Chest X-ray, AP view. Patient: 52 years old, sex M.
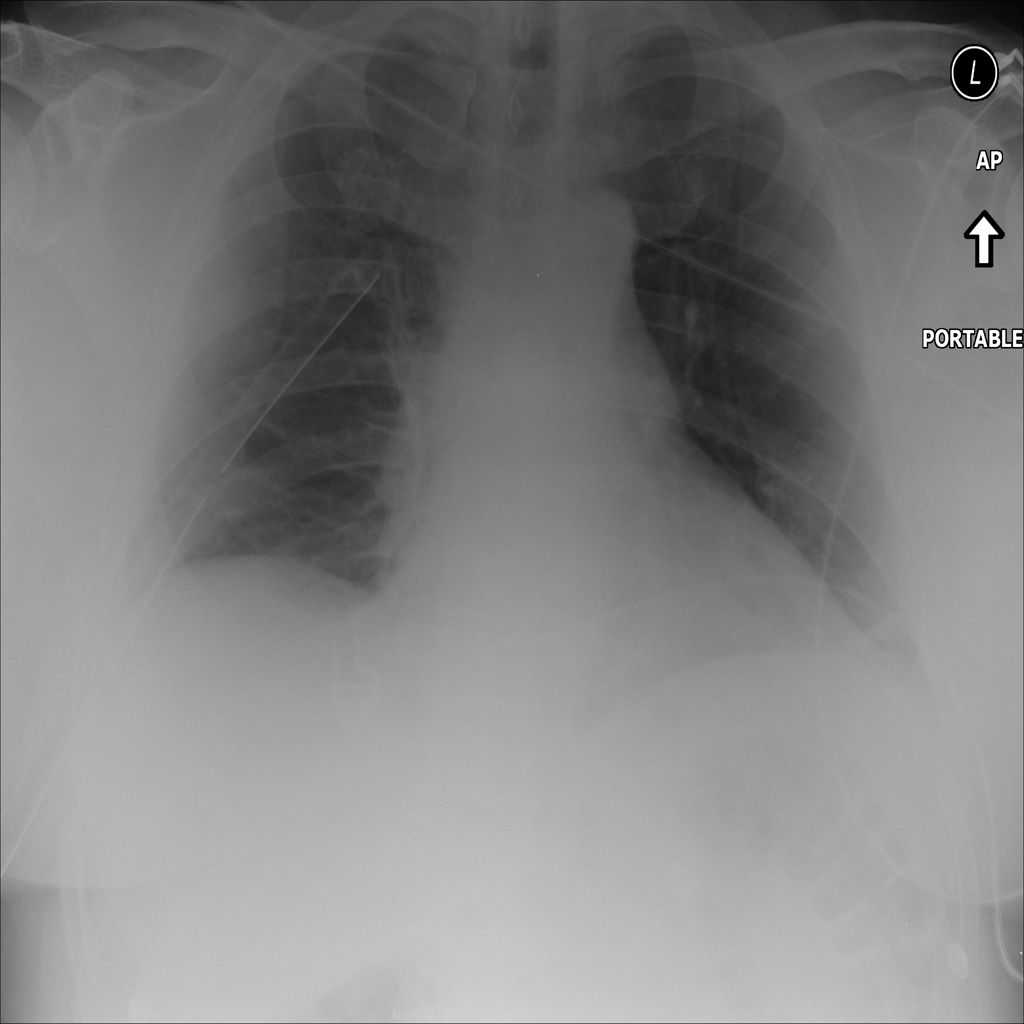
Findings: Pneumothorax